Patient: sex M, age 43
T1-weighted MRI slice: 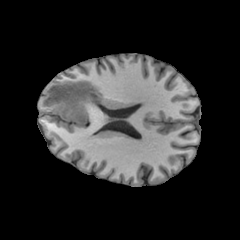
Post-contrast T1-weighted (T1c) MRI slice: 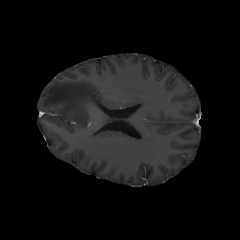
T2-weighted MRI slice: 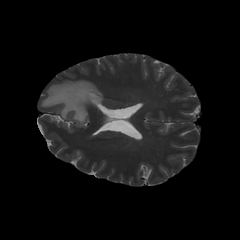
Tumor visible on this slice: yes
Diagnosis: Glioblastoma, IDH-wildtype
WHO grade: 4